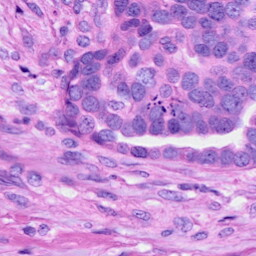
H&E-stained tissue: Ovarian